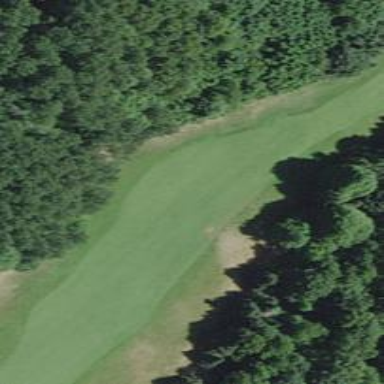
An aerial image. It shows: Golf hole.